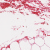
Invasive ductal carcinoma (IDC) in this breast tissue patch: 0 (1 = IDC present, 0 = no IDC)